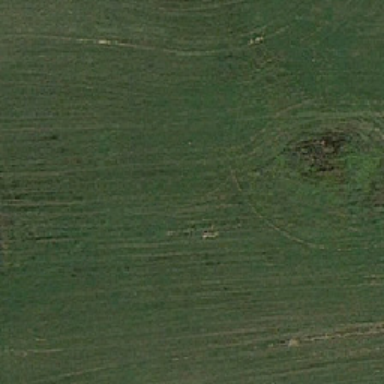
Yellow earth in nude and meadow .